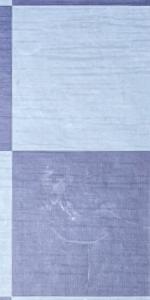
Label: Empty